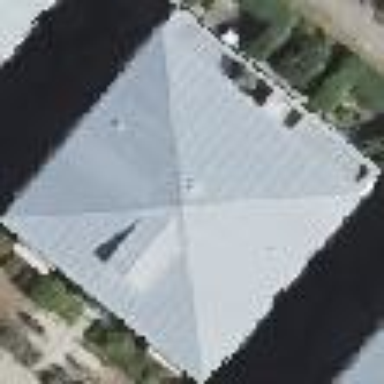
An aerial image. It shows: Building with pyramidal roof shape.